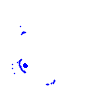
Particle: electron